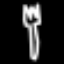
Label: fork